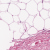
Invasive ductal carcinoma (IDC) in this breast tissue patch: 0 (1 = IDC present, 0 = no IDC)